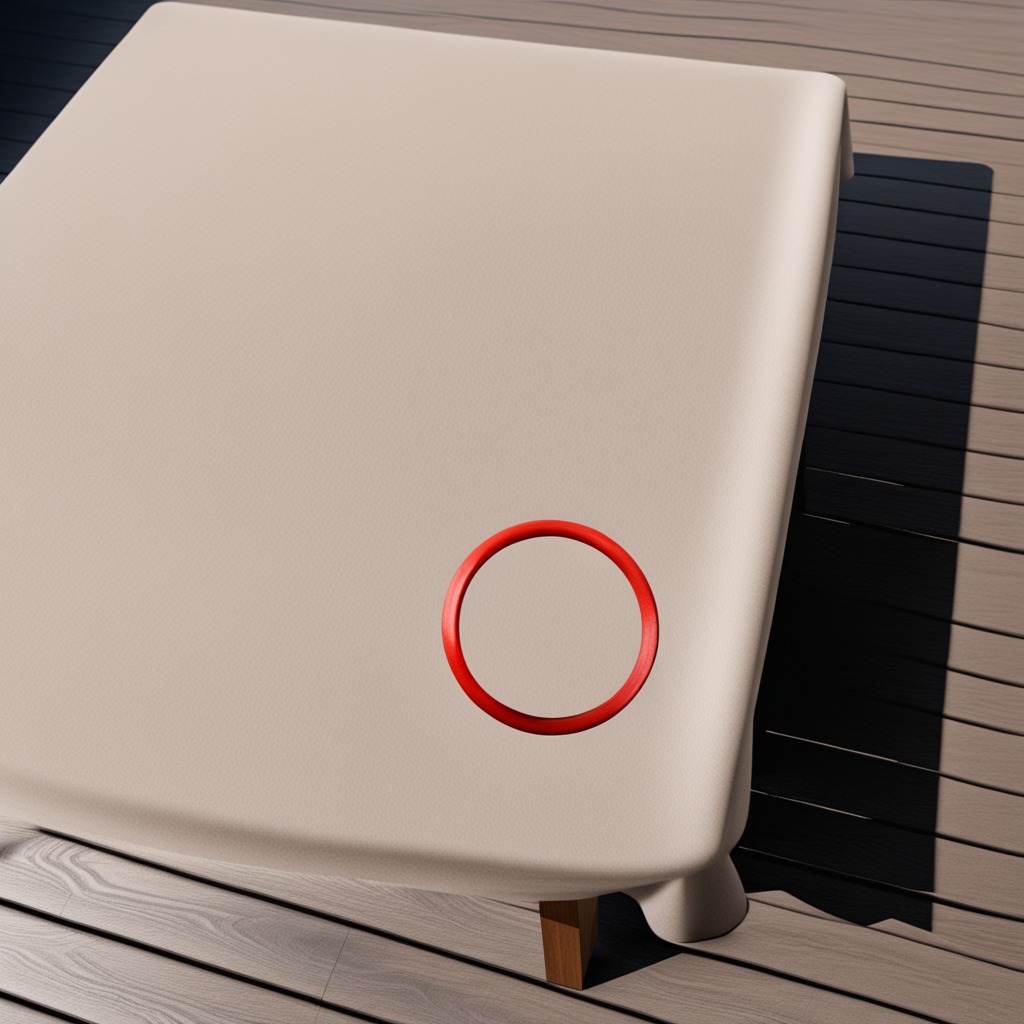
A rubber O-ring lies on a wooden table in an outdoor workshop during daytime bright natural light soft shadows worn but beneath the cloth.